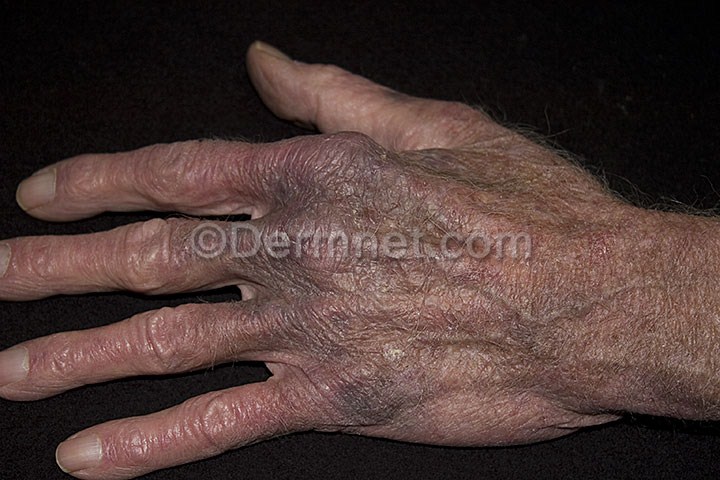
Disease: Light Diseases and Disorders of Pigmentation